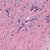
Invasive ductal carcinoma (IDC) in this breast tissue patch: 1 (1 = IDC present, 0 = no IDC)